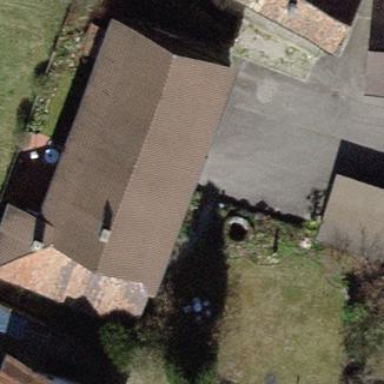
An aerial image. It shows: Gabled roof house.